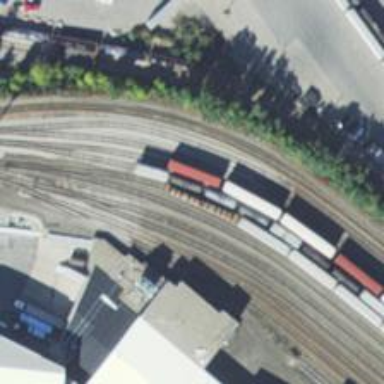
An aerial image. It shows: Railway yard in service.